Field crop: maize
Growth stage: 2
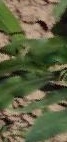
Species: maize